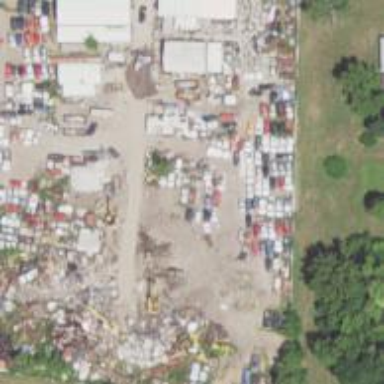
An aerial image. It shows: Scrap yard situated in industrial area.